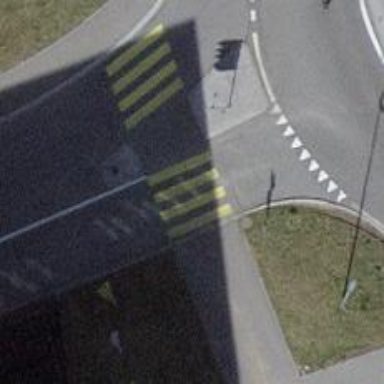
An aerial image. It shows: Zebra crossing on the road.